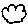
Label: cloud